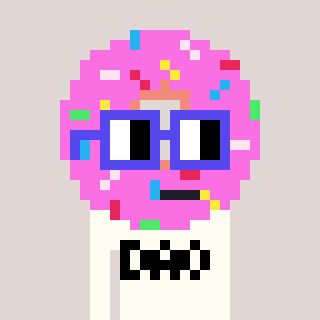
a pixel art character with square blue glasses, a doughnut-shaped head and a grayscale-colored body on a warm background